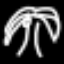
Label: palm tree